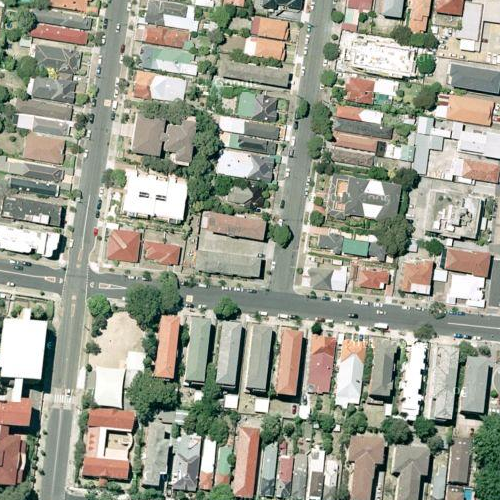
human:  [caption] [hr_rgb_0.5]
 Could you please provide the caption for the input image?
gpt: A residential area with houses arranged neatly and some roads go through this area .

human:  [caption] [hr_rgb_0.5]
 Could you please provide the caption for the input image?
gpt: There are many houses arranged neatly in the residential area while some roads go through .

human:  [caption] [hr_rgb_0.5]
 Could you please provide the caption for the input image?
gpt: There is a residential area with houses arranged neatly while many plants on the roadside .

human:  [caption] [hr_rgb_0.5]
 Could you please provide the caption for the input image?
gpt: Lots of houses with different colors of roofs arranged neatly .

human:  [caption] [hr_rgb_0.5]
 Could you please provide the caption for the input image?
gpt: A residential area with houses densely arranged .